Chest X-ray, PA view. Patient: 65 years old, sex M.
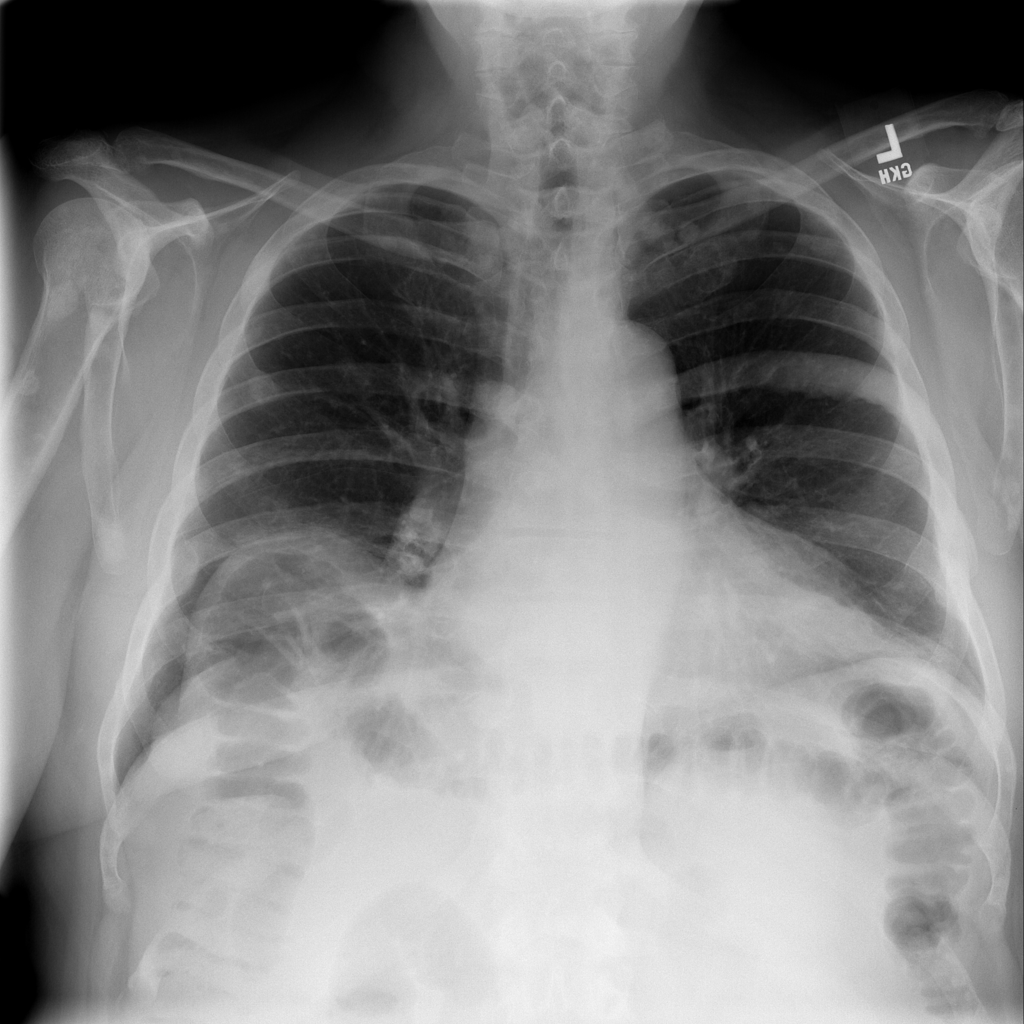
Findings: Consolidation, Hernia